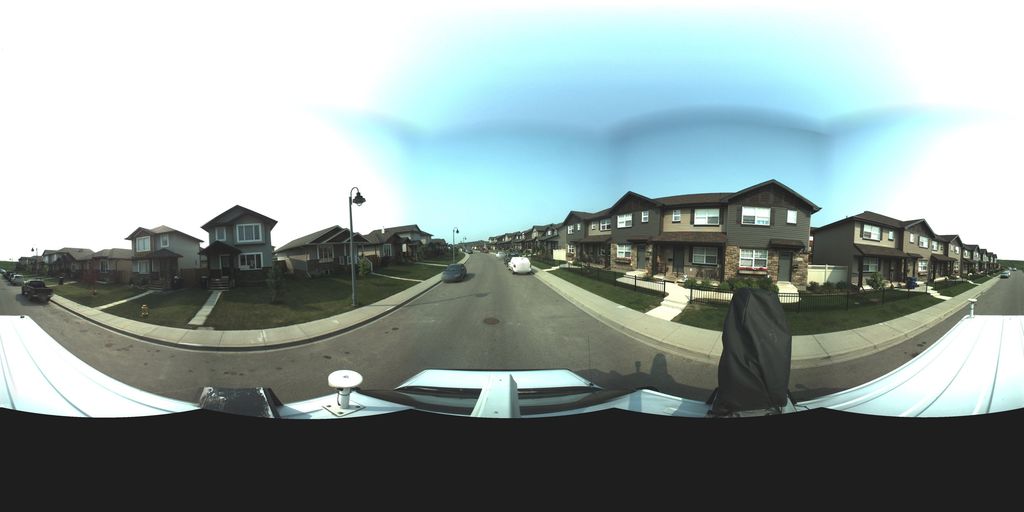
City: saskatoon